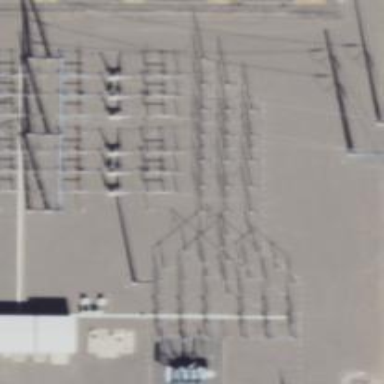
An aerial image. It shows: Switch for power supply.